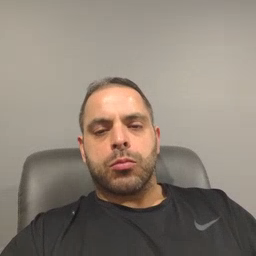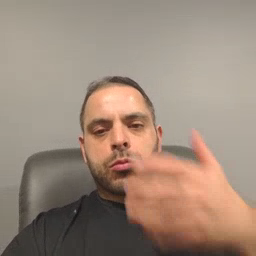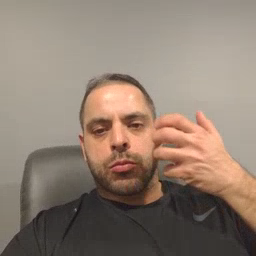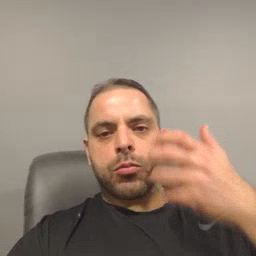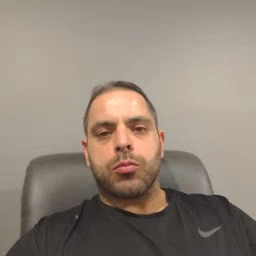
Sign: tiger